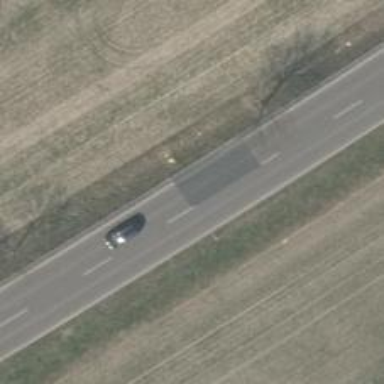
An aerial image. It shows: Primary road with asphalt surface.